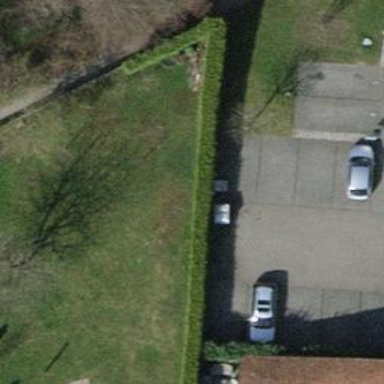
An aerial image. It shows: Hedge acting as barrier.